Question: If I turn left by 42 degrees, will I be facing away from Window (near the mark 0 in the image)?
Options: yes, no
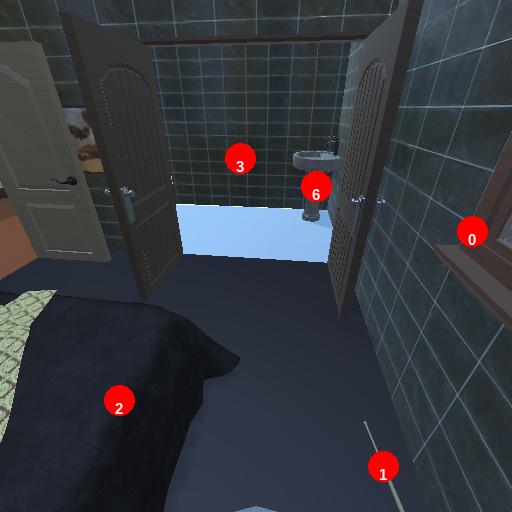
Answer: yes